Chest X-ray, PA view. Patient: 66 years old, sex M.
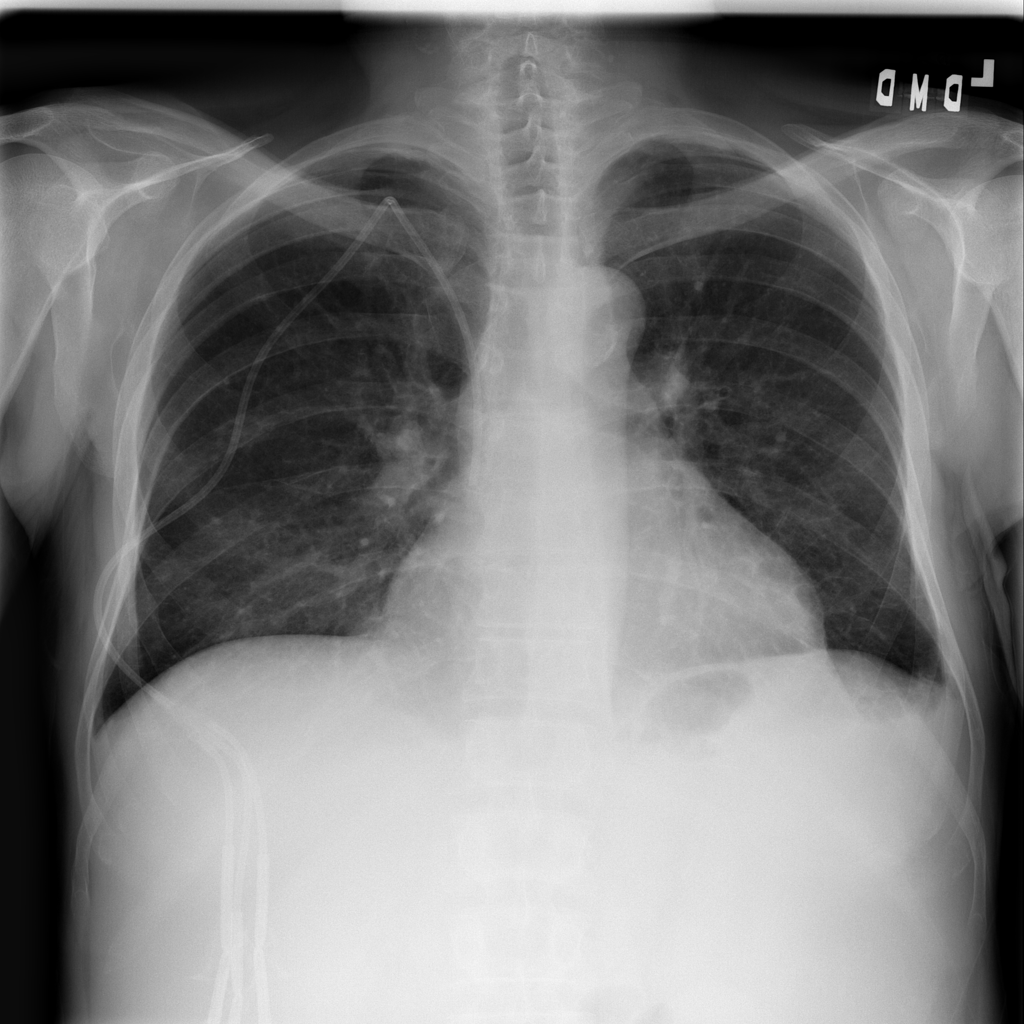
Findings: Effusion